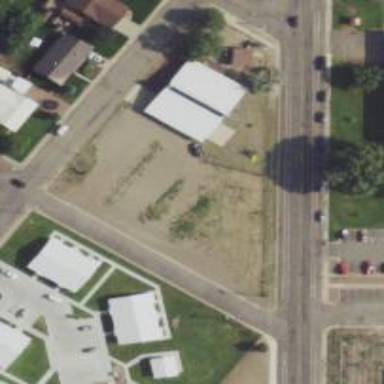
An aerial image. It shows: Unpaved parking area.